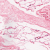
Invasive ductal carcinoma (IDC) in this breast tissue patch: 0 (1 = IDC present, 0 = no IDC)